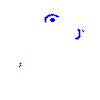
Particle: pion